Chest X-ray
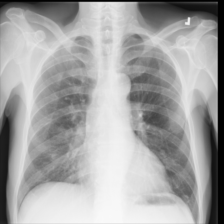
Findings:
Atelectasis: negative
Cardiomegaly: negative
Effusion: negative
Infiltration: negative
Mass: negative
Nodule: negative
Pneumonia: negative
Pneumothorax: negative
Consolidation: negative
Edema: negative
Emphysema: negative
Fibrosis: negative
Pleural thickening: negative
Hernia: negative